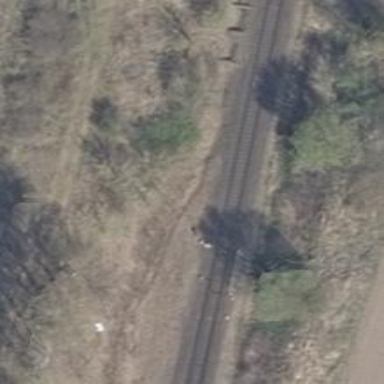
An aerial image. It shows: Railway switch.